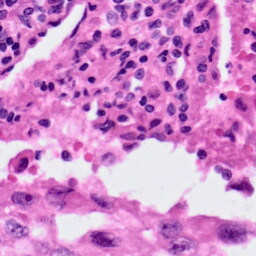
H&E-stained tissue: Lung